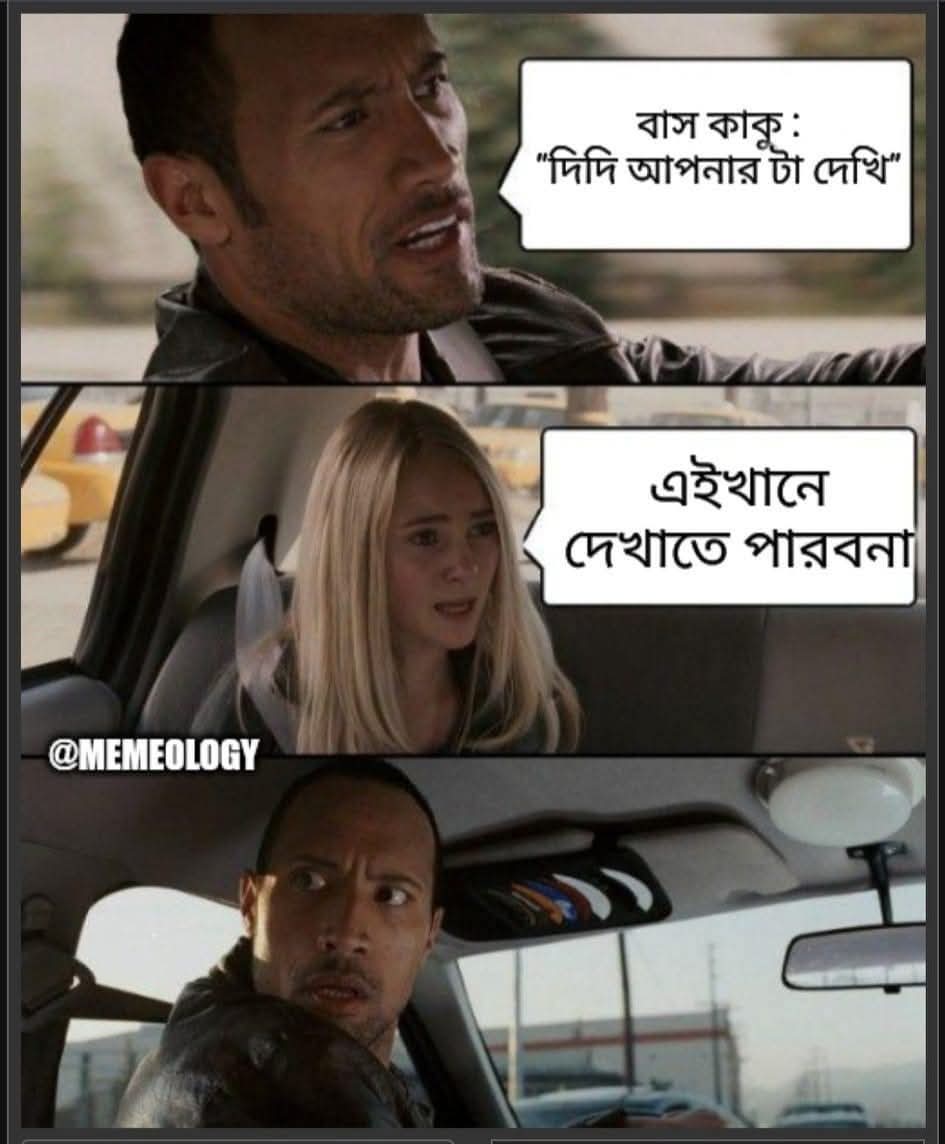
Text: বাস কাকু : "দিদি আপনার টা দেখি"
এইখানে দেখাতে পারবনা
Label: Non Hate